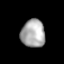
Tissue: lung
Cell type: Epithelial cells
Senescence score: 0.2137
Nuclear area (px): 656
Mean DAPI intensity: 169.733